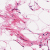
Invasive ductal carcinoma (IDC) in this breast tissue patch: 0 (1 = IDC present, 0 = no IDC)